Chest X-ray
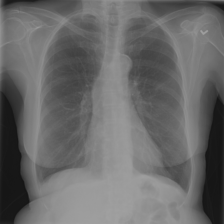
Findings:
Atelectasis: negative
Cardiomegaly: negative
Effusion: negative
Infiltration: negative
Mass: negative
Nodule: negative
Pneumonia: negative
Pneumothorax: negative
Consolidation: negative
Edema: negative
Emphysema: positive
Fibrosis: negative
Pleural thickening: negative
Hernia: negative